Question: This may be a dumb question but could anyone please tell me what this slider (highlighted in yellow) called in Android? Is it a navigation bar?
I want to implement the same slider in my app, could anyone please let me know if there's any sample I can refer to?
Thanks.
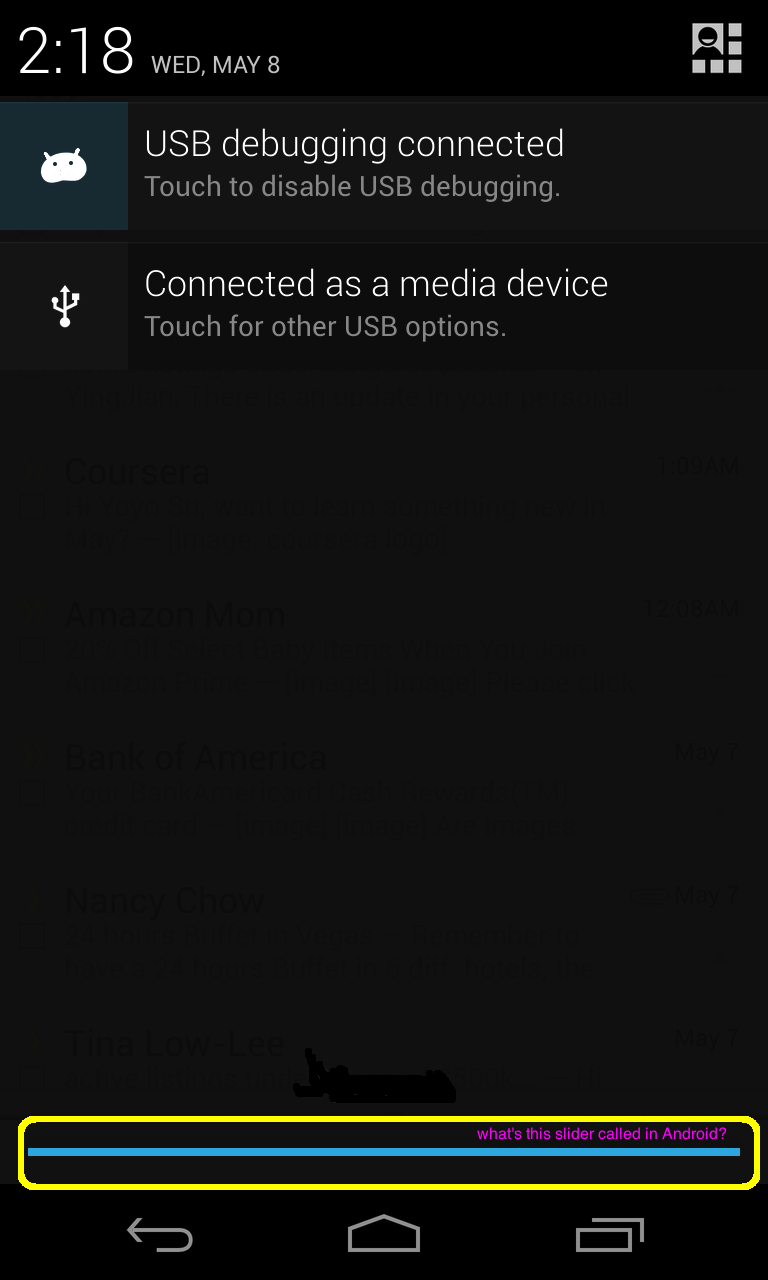
Answer: As for the part you highlighted, it doesn't have any particular name, it's just some view with selector background.
As for the mechanism itself (pulling view to reveal another), it is <URL>. Note that it has been deprecated in API 17, probably this UI pattern is not encouraged anymore.